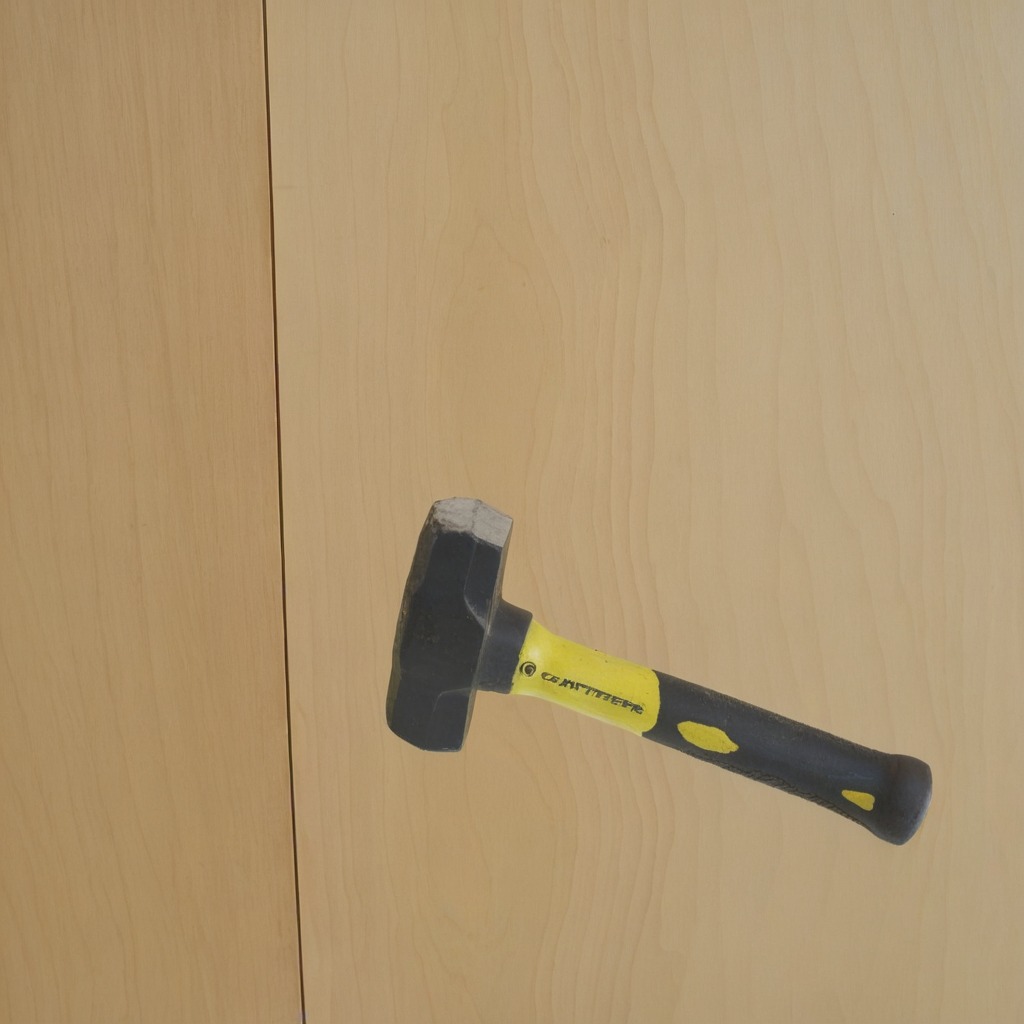
A hammer lies on a plywood surface in a paint workshop lit by afternoon window light.